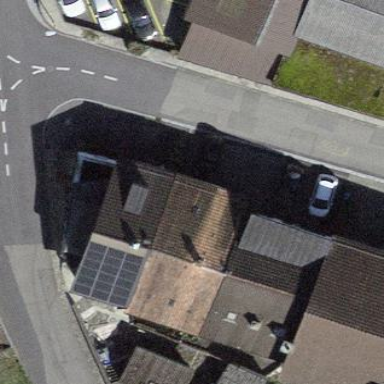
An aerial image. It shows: Building with tiled roof.